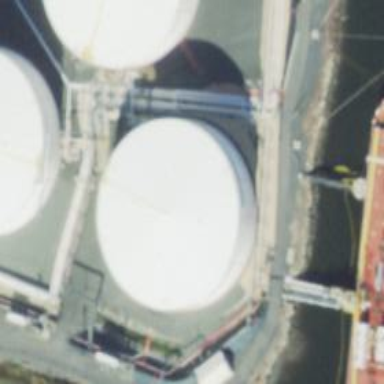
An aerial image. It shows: Storage tank created as man-made structure.